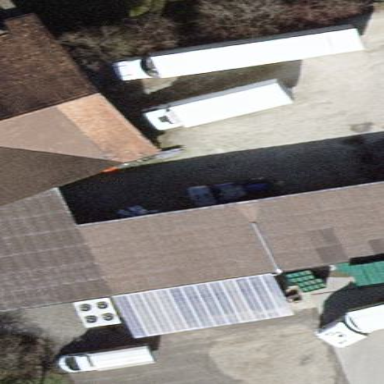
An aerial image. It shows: Shed.